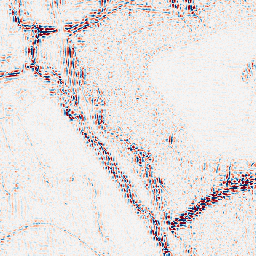
Category: wavelet
Decomposition family: wavelet_reverse_biorthogonal
Decomposition parameters: wavelet: rbio5.5
level: 2
Upsampling method: bicubic
Upsampling parameters: scale: 4
Upsampling scale: 4